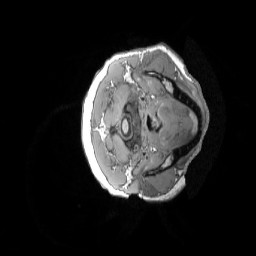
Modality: T1w
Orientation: axial
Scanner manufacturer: siemens
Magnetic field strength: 3 T
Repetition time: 2.3 s
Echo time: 0.0033 s